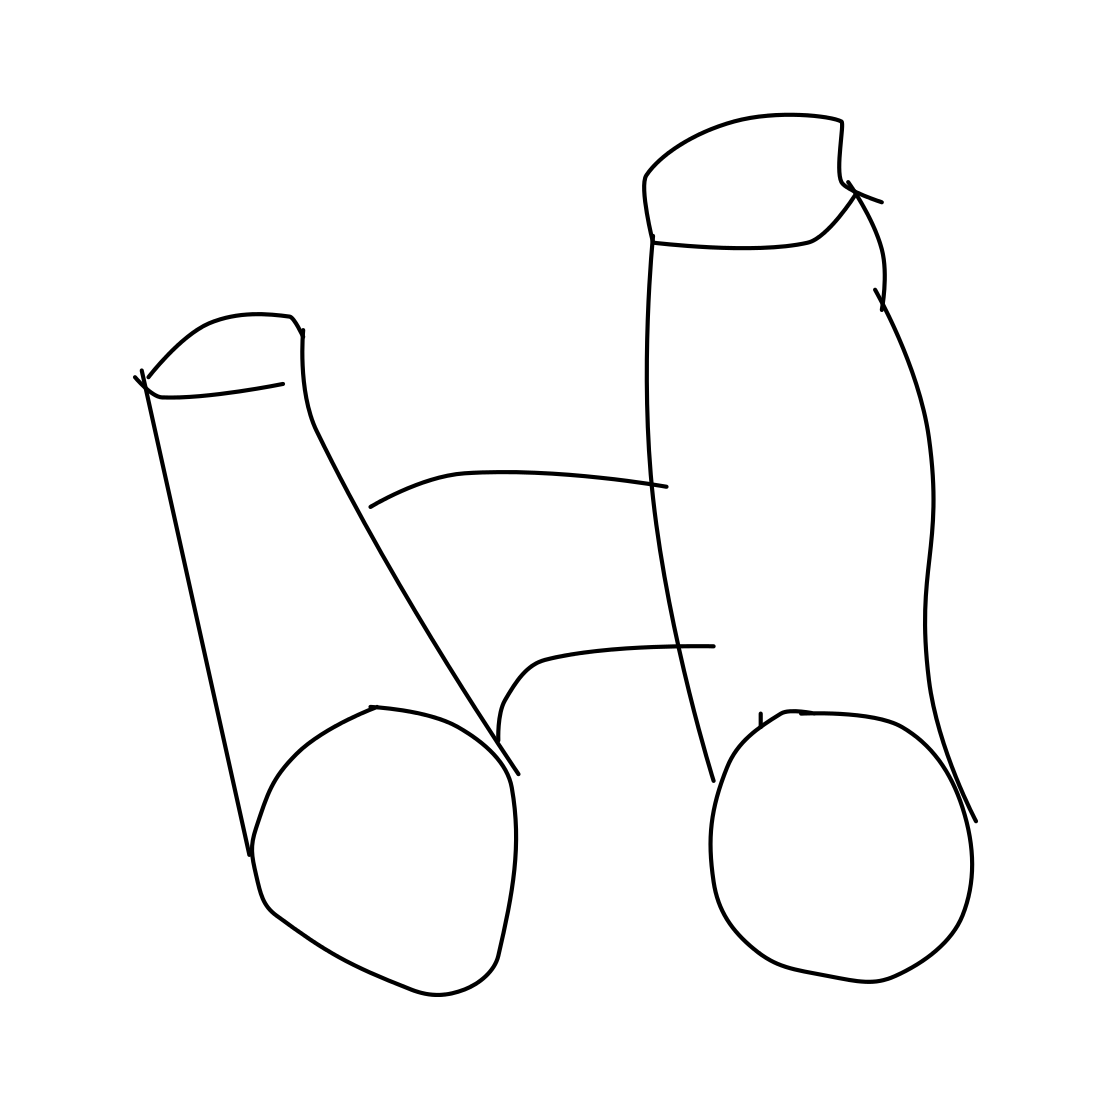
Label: binoculars